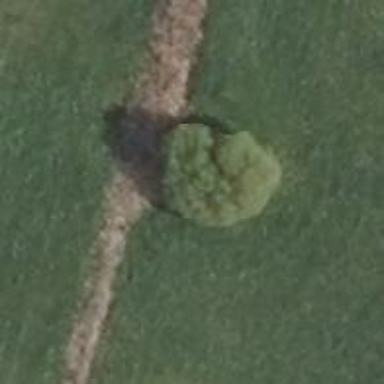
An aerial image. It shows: Deciduous broadleaved tree.